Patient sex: F
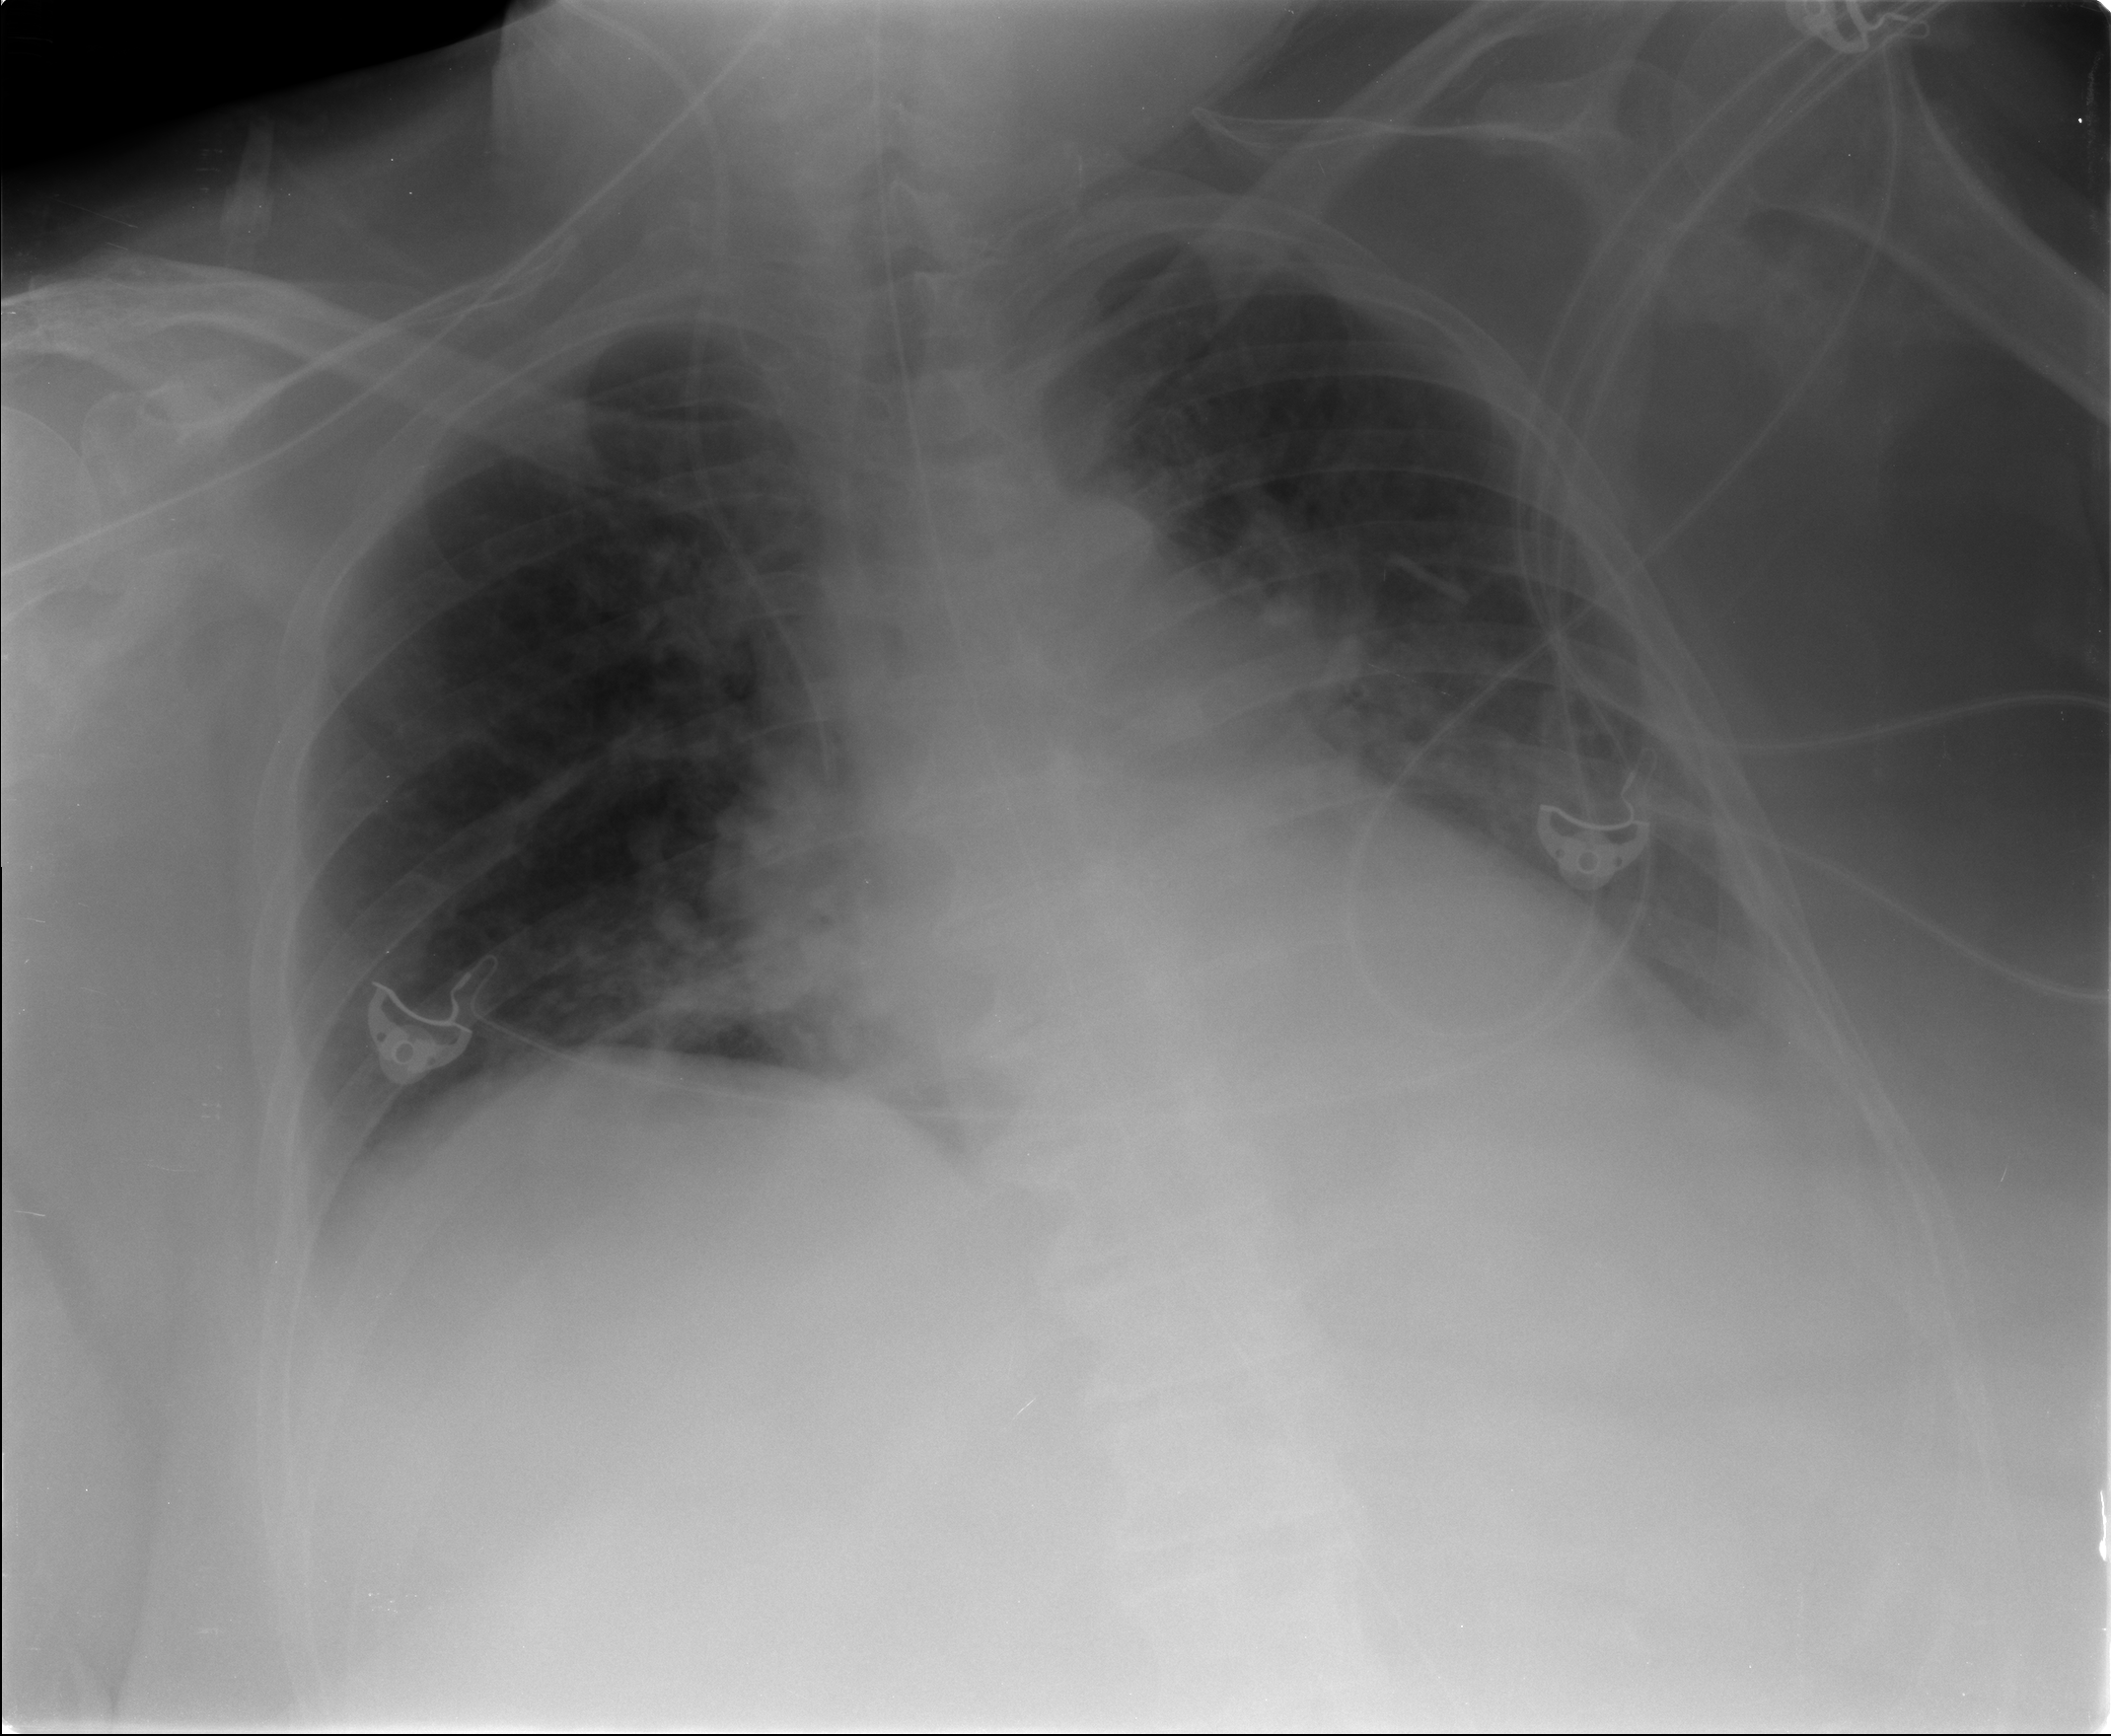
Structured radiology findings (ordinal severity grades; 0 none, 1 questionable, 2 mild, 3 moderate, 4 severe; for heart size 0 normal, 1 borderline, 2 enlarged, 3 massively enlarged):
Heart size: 2
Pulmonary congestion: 3
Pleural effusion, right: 1
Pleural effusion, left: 2
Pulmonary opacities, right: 2
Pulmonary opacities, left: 1
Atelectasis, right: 2
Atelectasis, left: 1